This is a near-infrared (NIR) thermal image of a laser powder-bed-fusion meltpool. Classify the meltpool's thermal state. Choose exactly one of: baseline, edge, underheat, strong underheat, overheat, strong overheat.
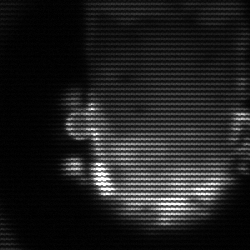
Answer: baseline